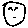
Label: smiley face